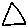
Label: triangle